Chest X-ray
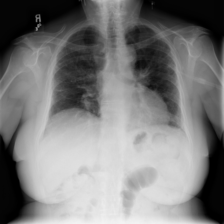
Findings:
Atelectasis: negative
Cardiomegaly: negative
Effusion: negative
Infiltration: negative
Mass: negative
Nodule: negative
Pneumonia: negative
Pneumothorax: negative
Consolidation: negative
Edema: negative
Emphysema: negative
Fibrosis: positive
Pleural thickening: negative
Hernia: negative